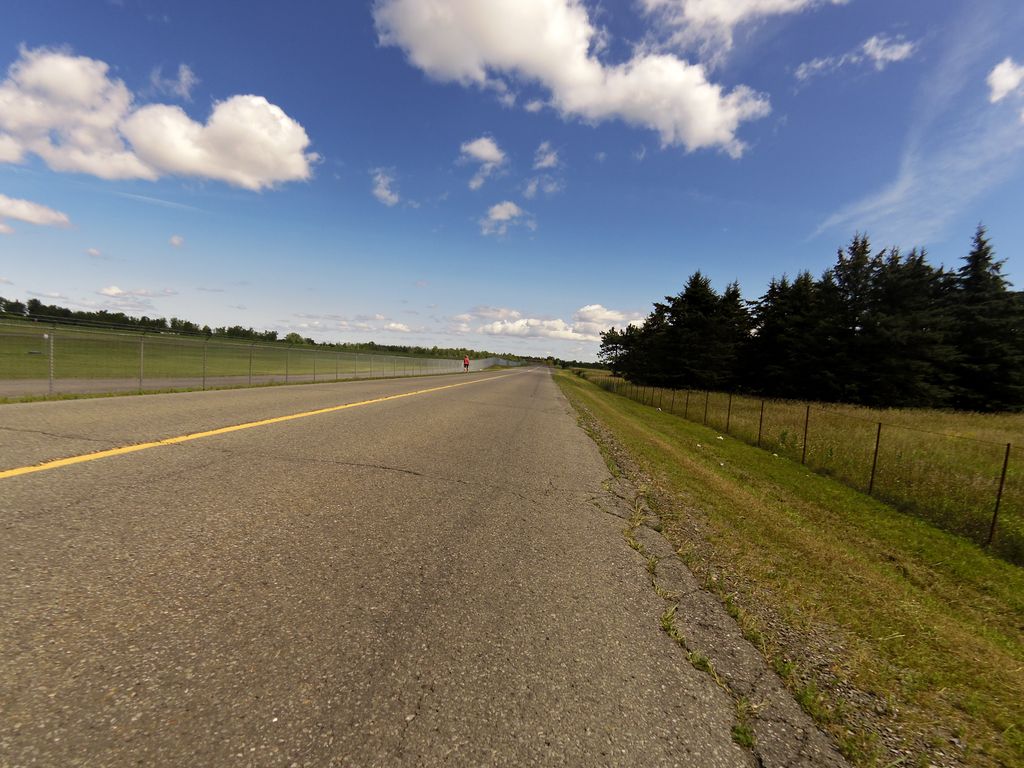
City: ottawa-gatineau